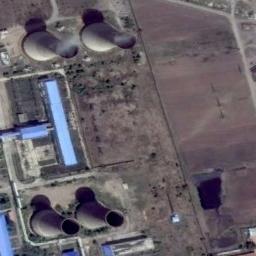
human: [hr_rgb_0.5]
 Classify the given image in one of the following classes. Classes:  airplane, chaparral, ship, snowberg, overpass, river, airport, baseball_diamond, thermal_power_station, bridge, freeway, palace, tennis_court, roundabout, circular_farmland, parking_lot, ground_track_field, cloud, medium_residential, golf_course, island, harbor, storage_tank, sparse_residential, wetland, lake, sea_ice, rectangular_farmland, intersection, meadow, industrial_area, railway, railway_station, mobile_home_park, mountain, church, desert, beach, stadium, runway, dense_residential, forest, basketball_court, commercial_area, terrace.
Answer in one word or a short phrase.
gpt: thermal_power_station